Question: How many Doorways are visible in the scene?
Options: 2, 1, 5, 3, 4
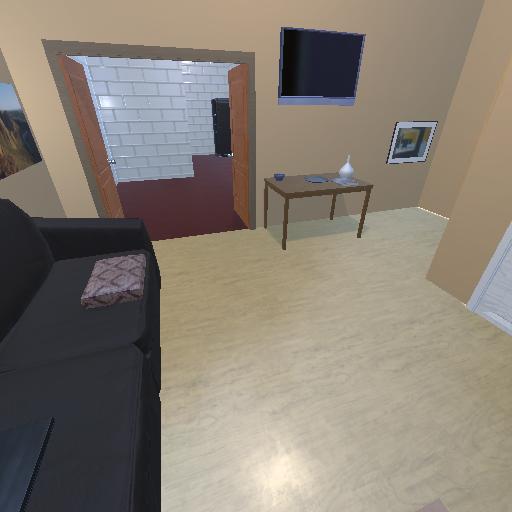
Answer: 2